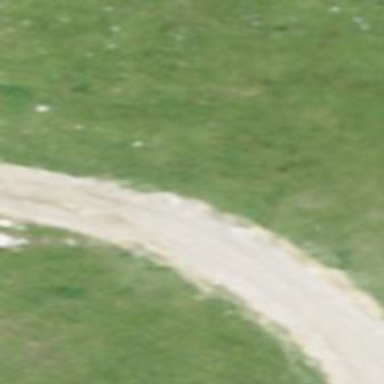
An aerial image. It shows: Dirt track road.